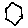
Label: hexagon